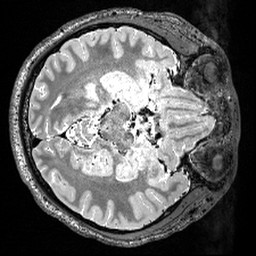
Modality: T2w
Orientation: axial
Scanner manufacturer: siemens
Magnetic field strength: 3 T
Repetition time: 3.2 s
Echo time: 0.566 s